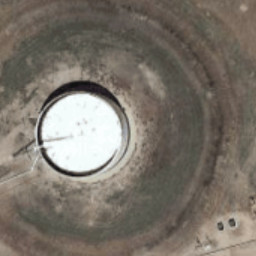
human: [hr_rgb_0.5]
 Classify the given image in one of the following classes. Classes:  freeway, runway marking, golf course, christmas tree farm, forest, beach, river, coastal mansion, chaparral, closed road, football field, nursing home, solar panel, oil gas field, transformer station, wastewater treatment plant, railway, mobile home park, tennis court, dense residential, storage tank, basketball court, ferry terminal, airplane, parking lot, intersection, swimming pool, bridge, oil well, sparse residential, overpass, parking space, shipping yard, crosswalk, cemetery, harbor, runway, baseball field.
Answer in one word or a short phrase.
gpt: storage tank